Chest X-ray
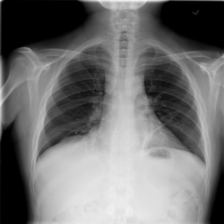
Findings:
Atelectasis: negative
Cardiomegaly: negative
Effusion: negative
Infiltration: negative
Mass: negative
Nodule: negative
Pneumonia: negative
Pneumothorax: negative
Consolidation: negative
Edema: negative
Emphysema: negative
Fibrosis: negative
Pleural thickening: negative
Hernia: negative